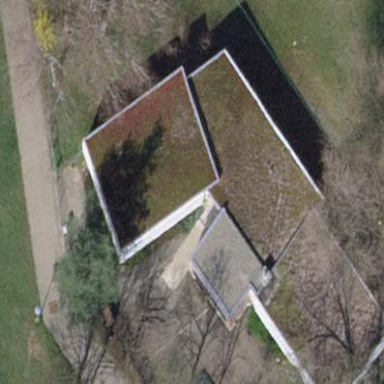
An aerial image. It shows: Kindergarten building.